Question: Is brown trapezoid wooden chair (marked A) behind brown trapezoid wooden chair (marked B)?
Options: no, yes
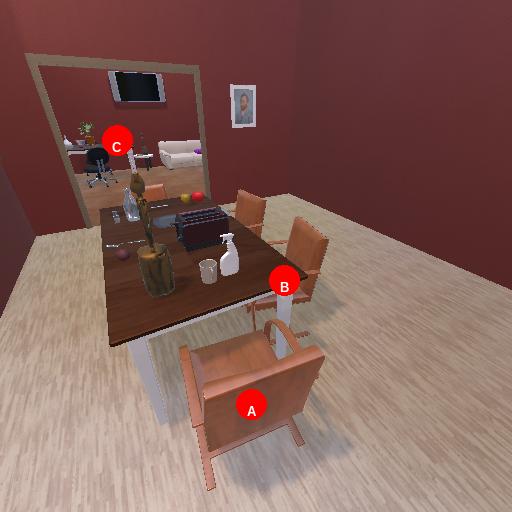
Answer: no